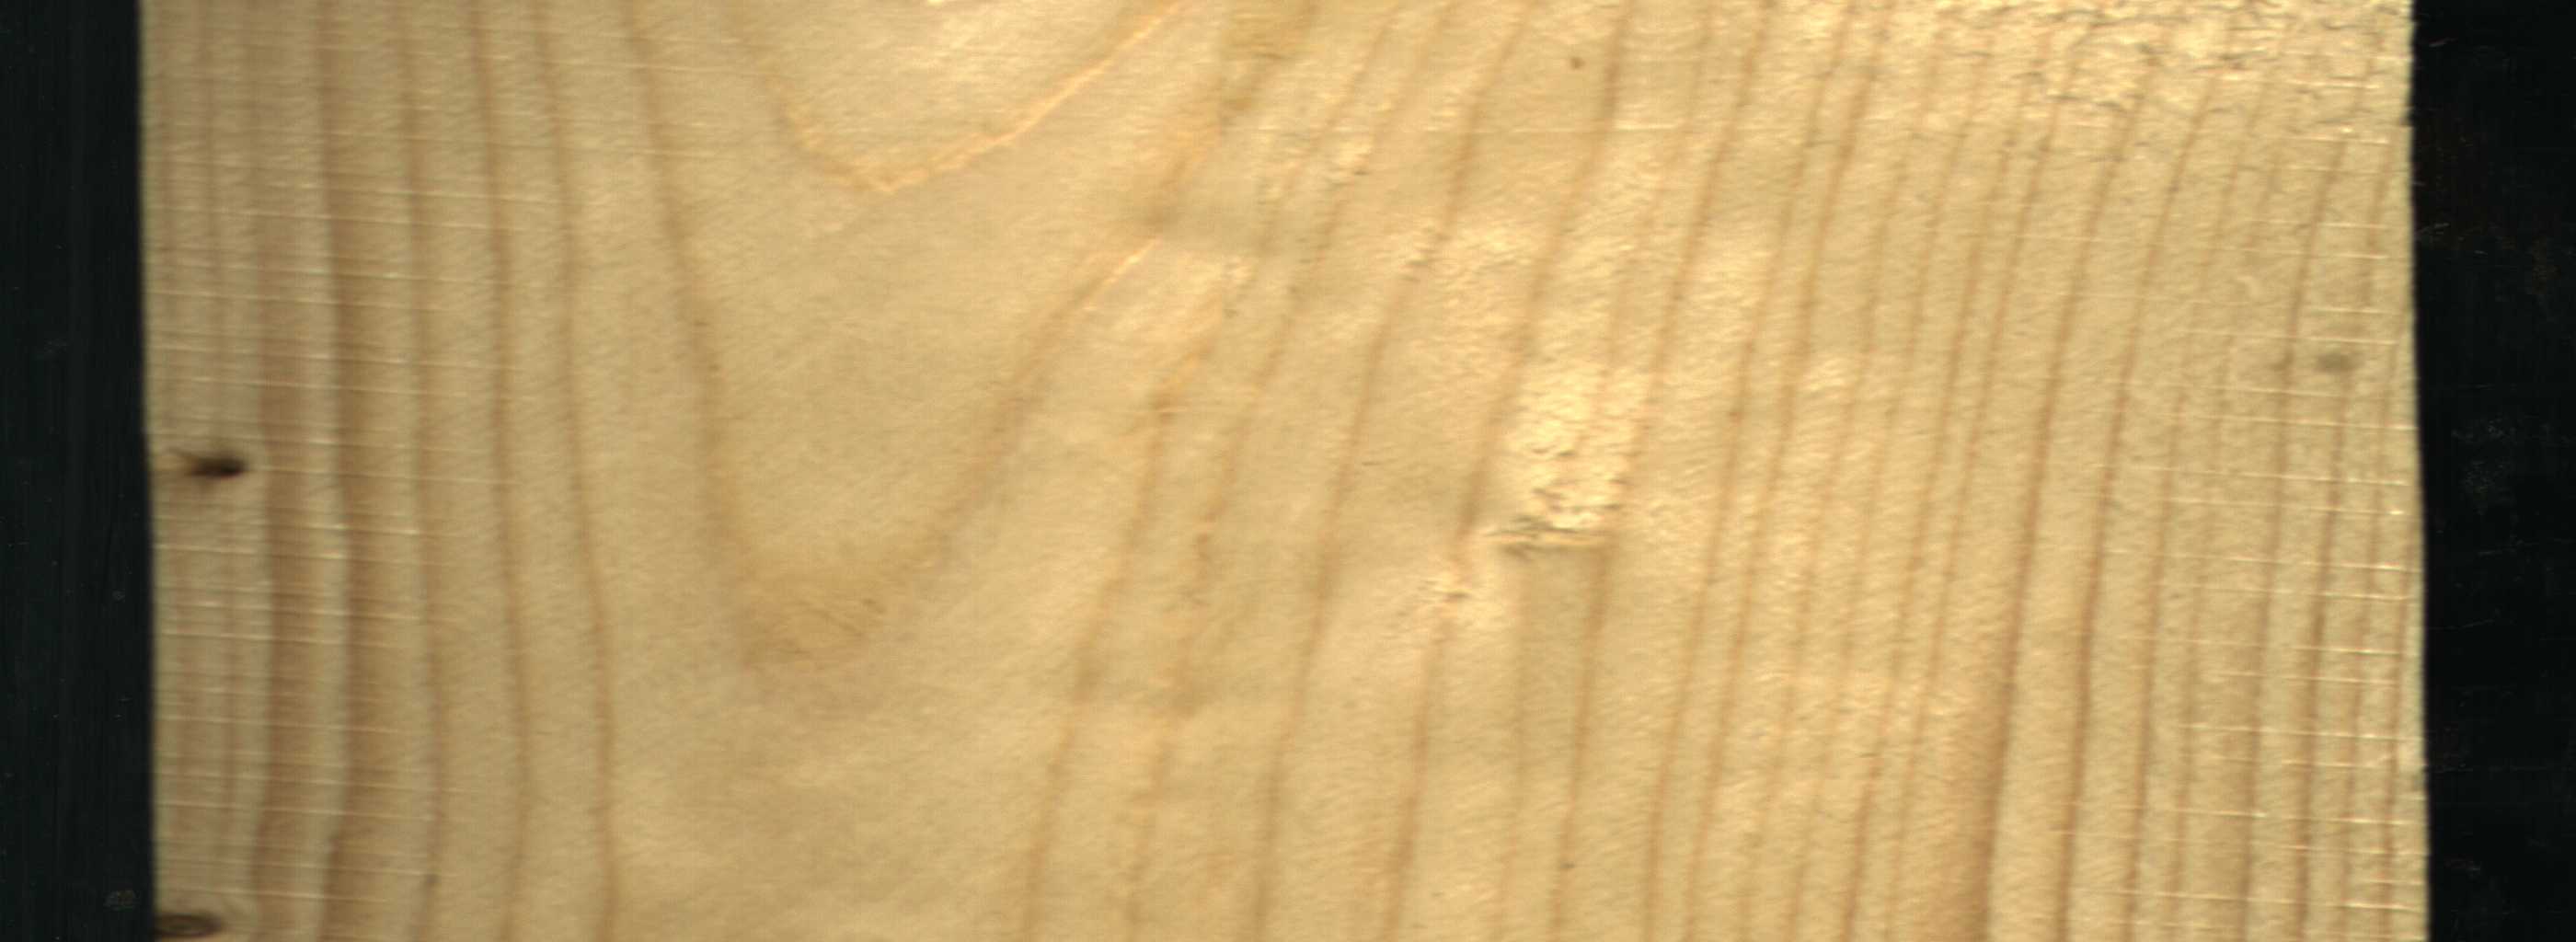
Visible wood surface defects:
Dead_Knot
Dead_Knot